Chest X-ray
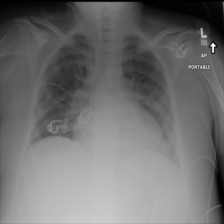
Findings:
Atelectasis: positive
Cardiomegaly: negative
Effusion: negative
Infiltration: negative
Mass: negative
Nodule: negative
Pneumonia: negative
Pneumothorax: negative
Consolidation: negative
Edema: negative
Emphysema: negative
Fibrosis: negative
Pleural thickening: negative
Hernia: negative